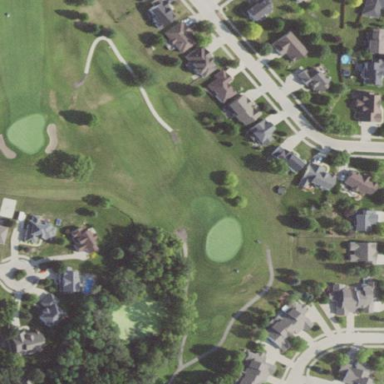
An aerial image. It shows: Golf rough area.